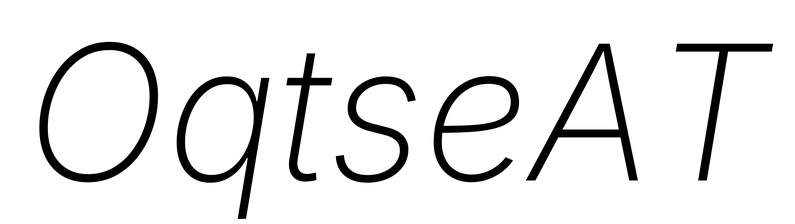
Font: Inter-Italic_ExtraLight_Italic